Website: lowes
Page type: billing-address
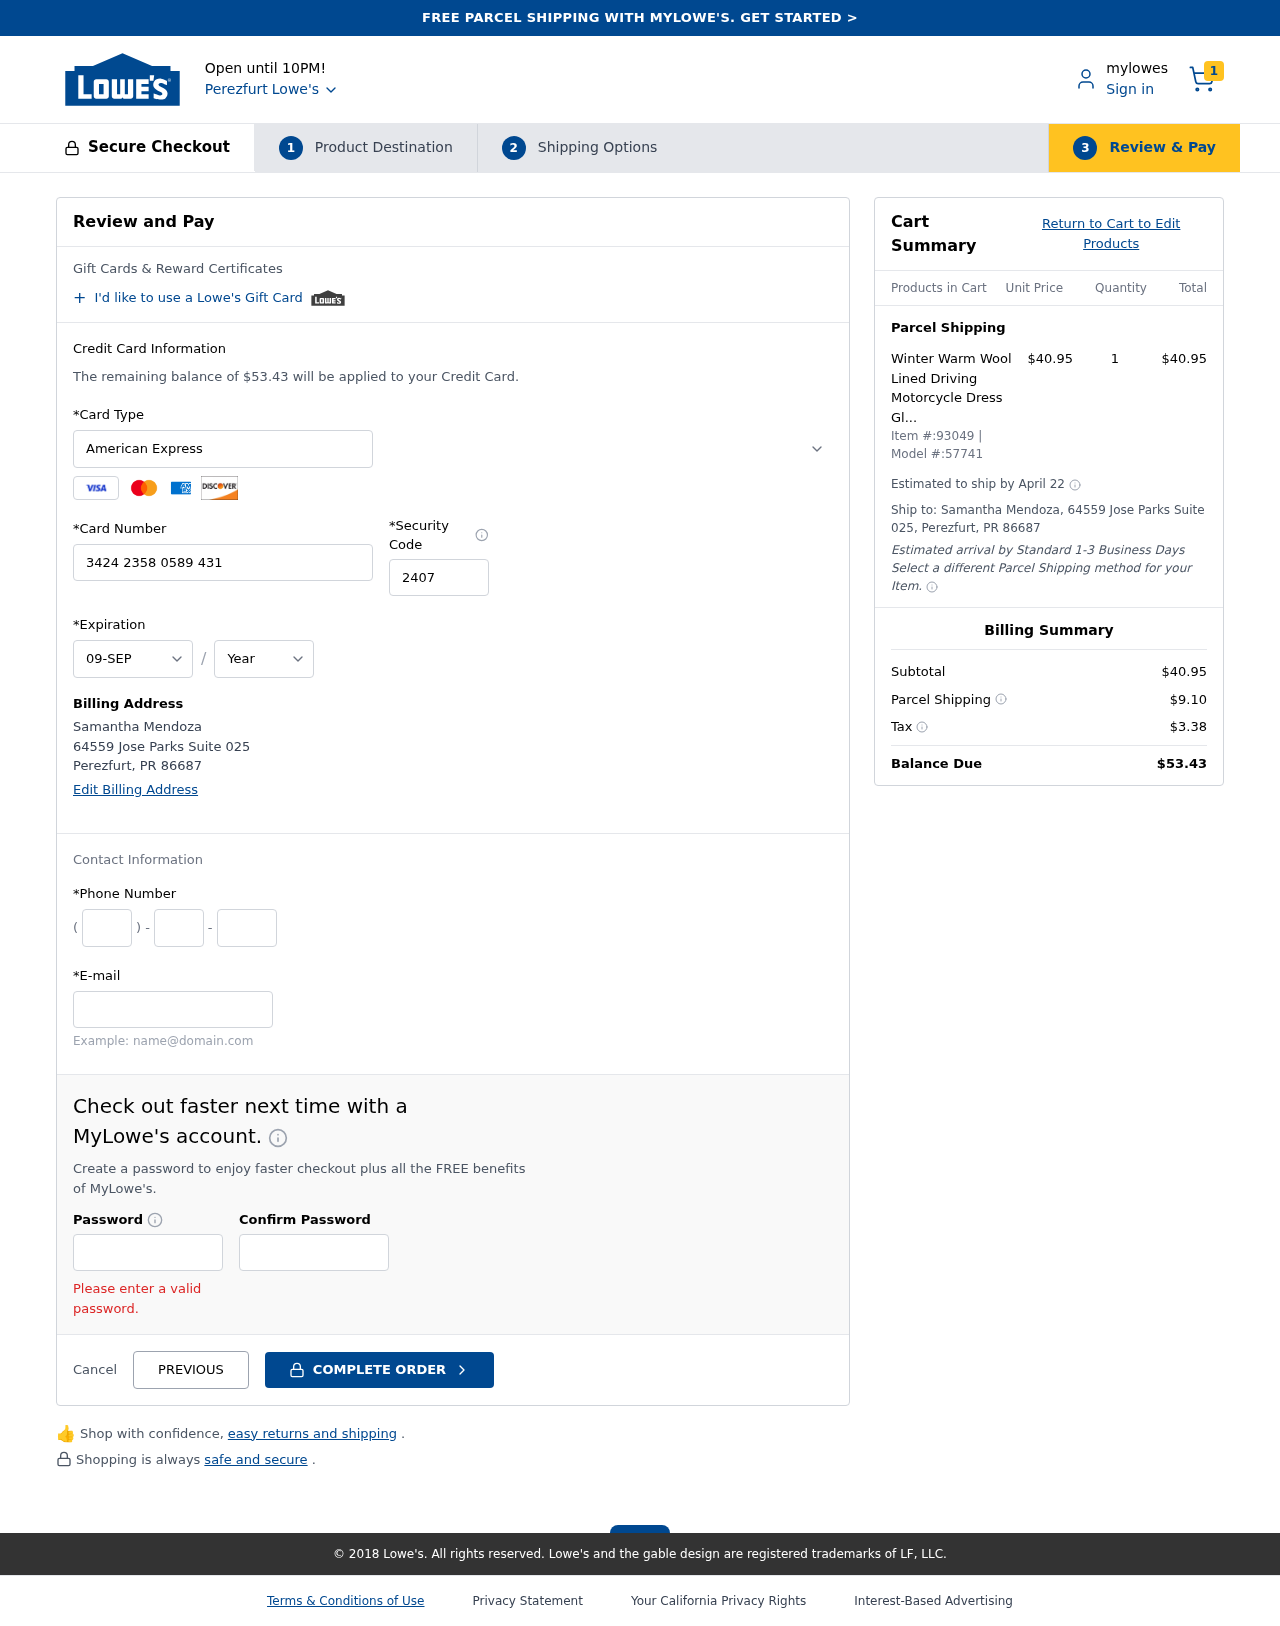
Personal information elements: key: PII_CARD_CVV
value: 2407
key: PII_CARD_EXPIRY_MONTH
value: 09
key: PII_CARD_EXPIRY_YEAR
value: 26
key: PII_CARD_NUMBER
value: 3424 2358 0589 431
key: PII_CARD_TYPE
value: American Express
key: PII_CITY
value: Perezfurt
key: PII_CITY_STATE_ZIP
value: Perezfurt, PR 86687
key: PII_EMAIL
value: samantha.mendoza@hotmail.com
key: PII_FULLNAME
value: Samantha Mendoza
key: PII_PHONE_AREA
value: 471
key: PII_PHONE_PREFIX
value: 435
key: PII_PHONE_SUFFIX
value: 8709
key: PII_STREET
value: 64559 Jose Parks Suite 025
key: PII_FULLNAME2
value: Samantha Mendoza
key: PII_STREET2
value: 64559 Jose Parks Suite 025
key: PII_CITY_STATE_ZIP2
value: Perezfurt, PR 86687
Product elements: key: PRODUCT1_NAME
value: Winter Warm Wool Lined Driving Motorcycle Dress Gloves For Men Women 3 Size Brown
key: PRODUCT1_PRICE
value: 40.95
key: PRODUCT1_QUANTITY
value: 1
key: PRODUCT_ITEM_NUMBER
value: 93049
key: PRODUCT_MODEL_NUMBER
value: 57741
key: PRODUCT1_LINE_TOTAL
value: $40.95
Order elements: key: ORDER_NUM_ITEMS
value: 1
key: ORDER_TOTAL
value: $53.43
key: ORDER_SHIPPING_DATE
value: April 22
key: ORDER_SUBTOTAL
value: $40.95
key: ORDER_SHIPPING_COST
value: $9.10
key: ORDER_TAX
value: $3.38